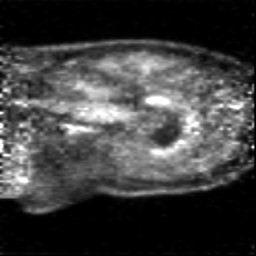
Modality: PET
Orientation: sagittal
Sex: male
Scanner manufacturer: siemens